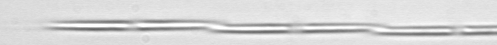
Label: Pseudo-nitzschia